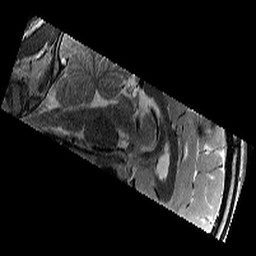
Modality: T2w
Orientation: sagittal
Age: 13
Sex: male
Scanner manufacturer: siemens
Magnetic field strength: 3 T
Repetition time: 9.23 s
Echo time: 0.067 s